Field crop: maize
Growth stage: 2
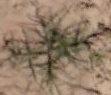
Species: salsola